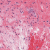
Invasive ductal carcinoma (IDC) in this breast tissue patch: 0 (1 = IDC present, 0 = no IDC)